Question: [enter image description here]

For Example in below table, I need output with same name and ID and different code
'''
Name ID Code
Tom 1 155
Tom 1 165
Tom 2 166
Tom 2 166
Tom 3 128
Tom 4 999
'''
Below is the required Output
'''
Name ID Code
Tom 1 155
Tom 1 165
'''
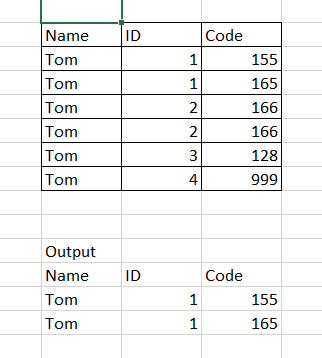
Answer: Use GROUP BY and HAVING.
First let's convert your example listing into an actual dataset.
'''
data have;
input Name $ ID Code;
cards;
Tom 1 155
Tom 1 165
Tom 2 166
Tom 2 166
Tom 3 128
Tom 4 999
;
'''
So group by NAME and ID and only keep the cases where there are more than one distinct value of CODE.
'''
proc sql;
create table want as
select *
from have
group by name,id
having count(distinct code) > 1
;
quit;
'''
Results:
'''
Obs Name ID Code
1 Tom 1 165
2 Tom 1 155
'''